Field crop: maize
Growth stage: 2
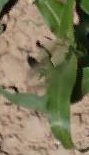
Species: maize